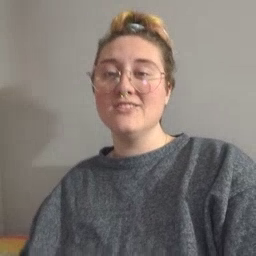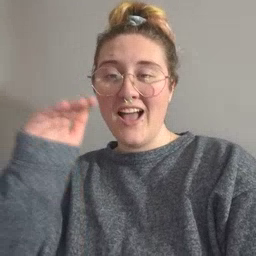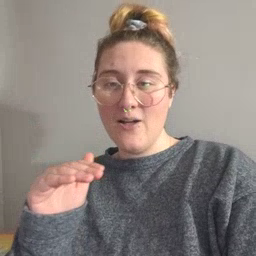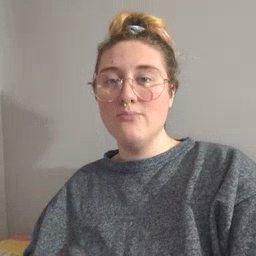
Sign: child